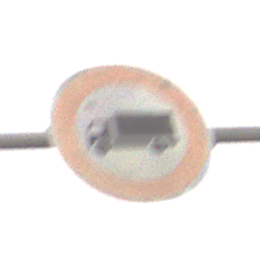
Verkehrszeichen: VerbotFuerKraftfahrzeugeUeberDreiKommaFuenfTonnen
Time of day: Midday
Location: Outdoor (Nature)
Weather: Overcast
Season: NotSpecified
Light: Natural